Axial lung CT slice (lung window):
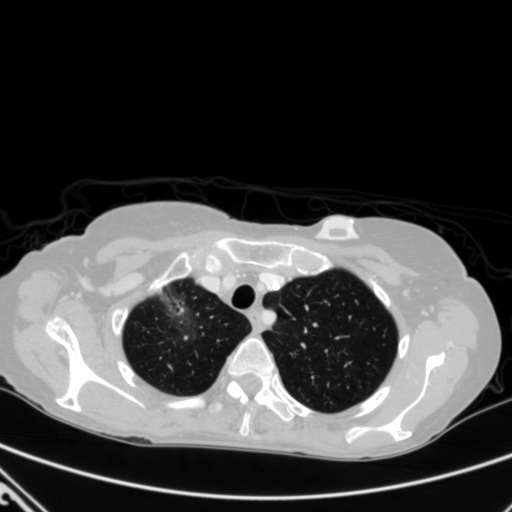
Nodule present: no